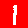
Digit: 1